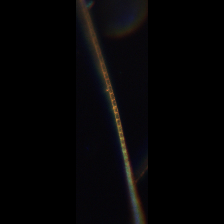
Taxon: Leptocylindrus
Group: Diatoms